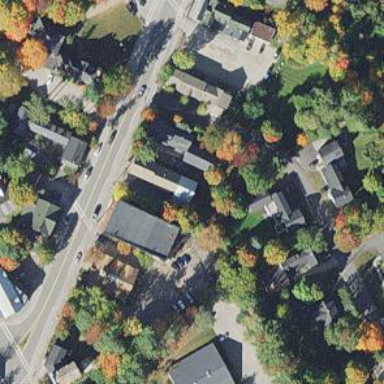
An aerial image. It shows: Town.